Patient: sex F, age 54
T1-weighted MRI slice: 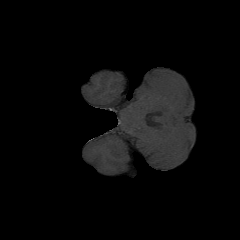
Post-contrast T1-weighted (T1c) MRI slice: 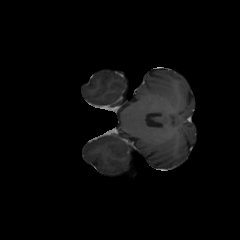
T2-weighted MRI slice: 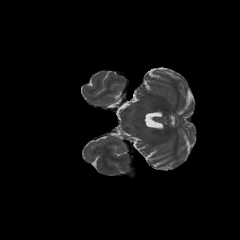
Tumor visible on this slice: no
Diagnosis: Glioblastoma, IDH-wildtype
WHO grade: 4